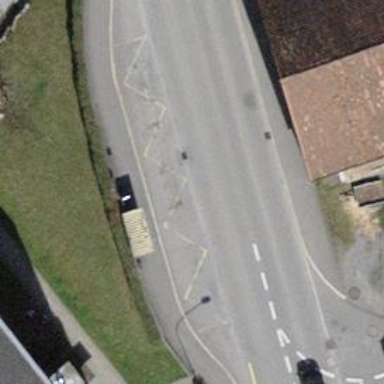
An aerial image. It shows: Bus stop with designated stop position for public transport.